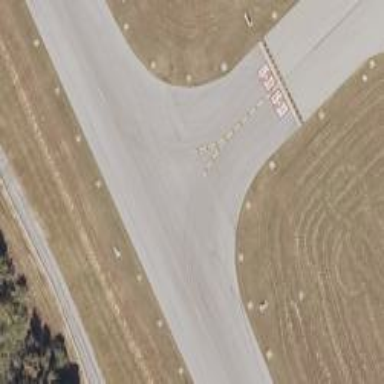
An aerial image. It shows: Taxiway at the airport with asphalt surface.